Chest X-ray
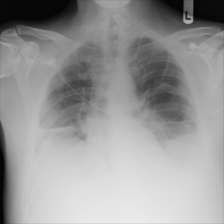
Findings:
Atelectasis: negative
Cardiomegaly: negative
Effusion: positive
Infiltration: negative
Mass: negative
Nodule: negative
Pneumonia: negative
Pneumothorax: negative
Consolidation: negative
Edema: negative
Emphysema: negative
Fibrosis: negative
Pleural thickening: negative
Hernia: negative